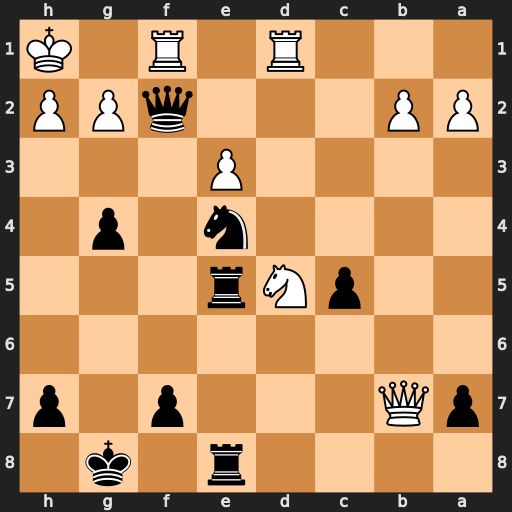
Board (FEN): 4r1k1/pQ3p1p/8/2pNr3/4n1p1/4P3/PP3qPP/3R1R1K
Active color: b
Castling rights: -
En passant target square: -
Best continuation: Ng3+ hxg3 Rh5#